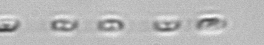
Label: Skeletonema